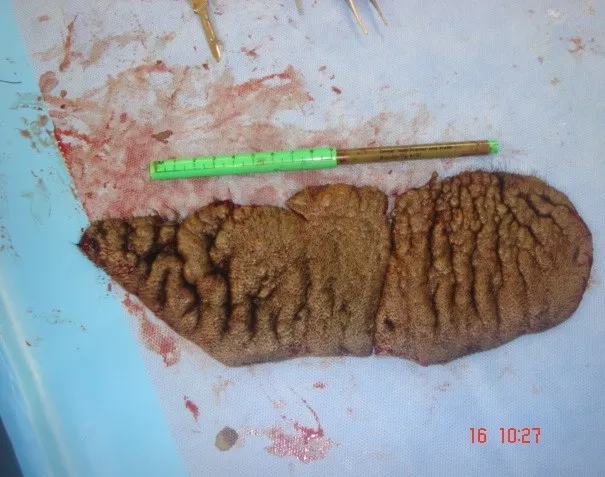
The excised skin of the patient's scalp after the second procedure.
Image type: medical_photograph (skin_photograph)